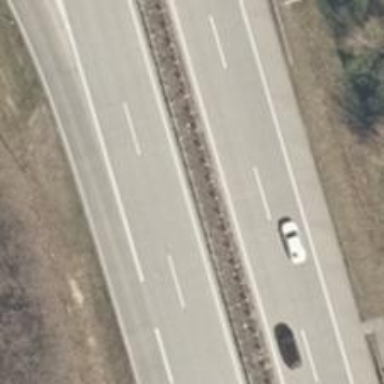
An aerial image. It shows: Motorway with concrete surface.